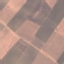
Land use / land cover: AnnualCrop